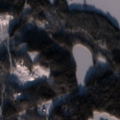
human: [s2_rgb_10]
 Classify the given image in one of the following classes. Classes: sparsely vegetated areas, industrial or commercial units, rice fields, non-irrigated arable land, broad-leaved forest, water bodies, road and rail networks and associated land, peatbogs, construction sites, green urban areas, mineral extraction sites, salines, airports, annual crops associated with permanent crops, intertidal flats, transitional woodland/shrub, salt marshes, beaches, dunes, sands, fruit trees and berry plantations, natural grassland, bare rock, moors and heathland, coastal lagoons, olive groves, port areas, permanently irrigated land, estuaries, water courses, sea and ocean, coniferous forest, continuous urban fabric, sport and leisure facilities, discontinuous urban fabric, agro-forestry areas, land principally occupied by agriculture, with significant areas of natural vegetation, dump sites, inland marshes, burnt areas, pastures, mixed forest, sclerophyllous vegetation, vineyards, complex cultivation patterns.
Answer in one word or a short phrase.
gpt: land principally occupied by agriculture, with significant areas of natural vegetation, broad-leaved forest, mixed forest, water bodies